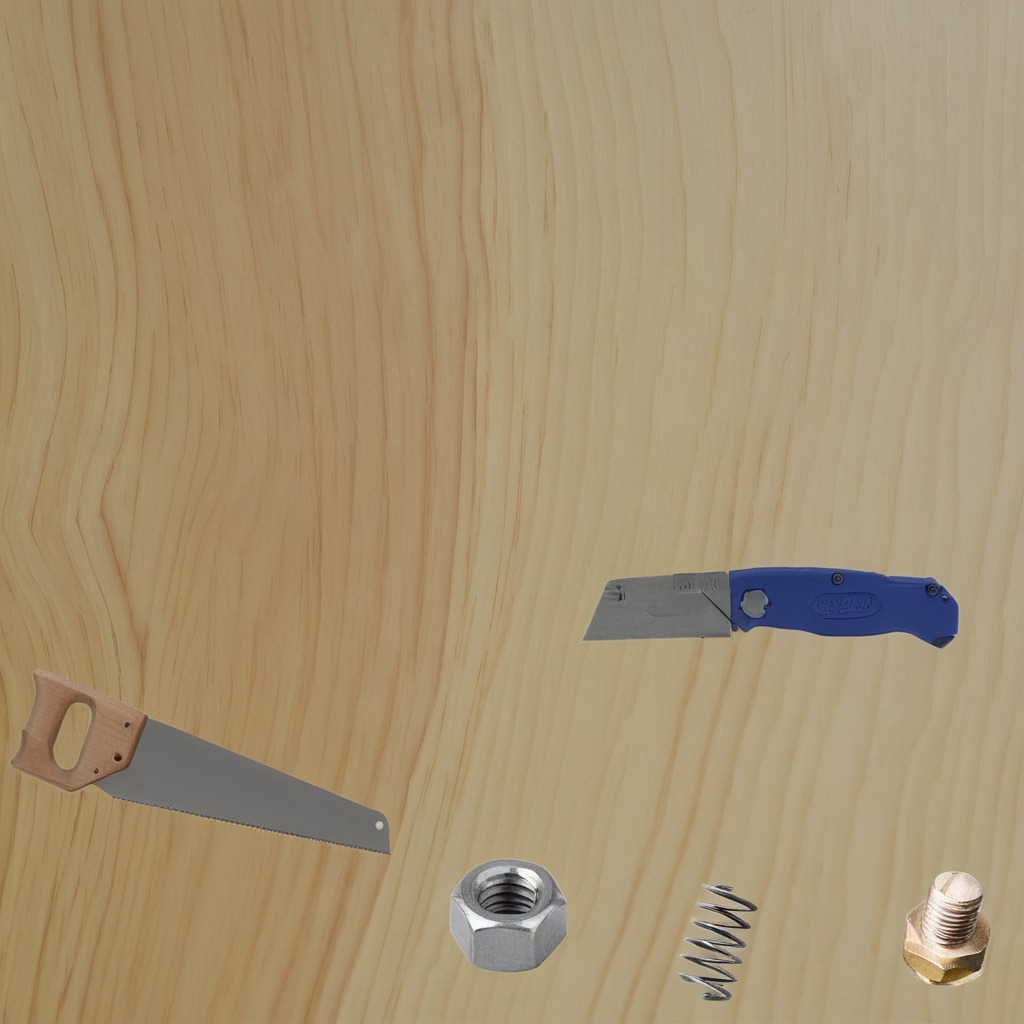
A metal saw is lying on the plywood surface.